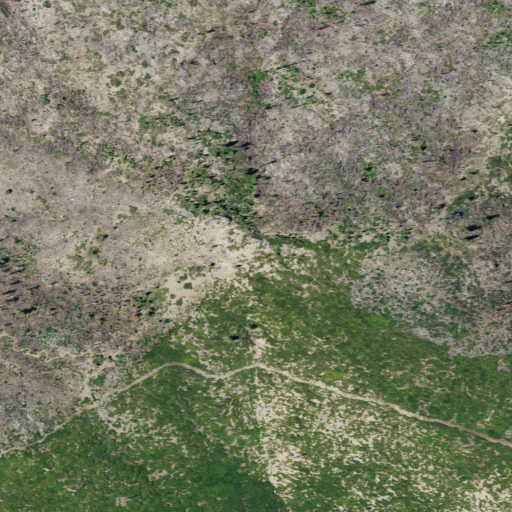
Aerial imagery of mountains in California named Kelsey Range containing grassland, shrub, open development, evergreen forest, medium intensity development, high intensity development, and low intensity development